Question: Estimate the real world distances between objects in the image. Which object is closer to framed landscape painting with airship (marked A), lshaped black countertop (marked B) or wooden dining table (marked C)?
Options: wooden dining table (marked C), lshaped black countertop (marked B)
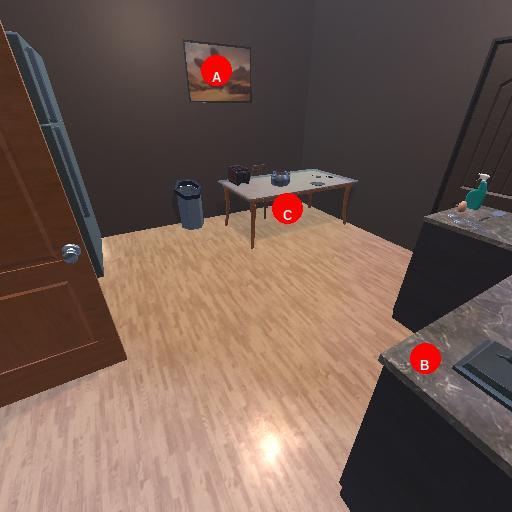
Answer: wooden dining table (marked C)